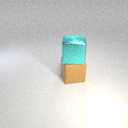
large brown rubber cube below large cyan metal cube